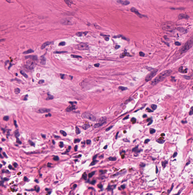
Tumor epithelial tissue: no
Tumor-associated stroma tissue: yes
Normal tissue: no